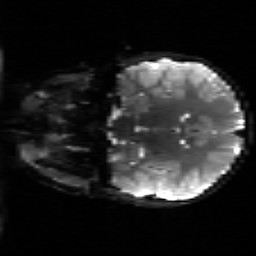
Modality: sbref
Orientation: coronal
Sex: male
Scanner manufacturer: siemens
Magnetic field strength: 3 T
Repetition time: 5 s
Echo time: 0.071 s